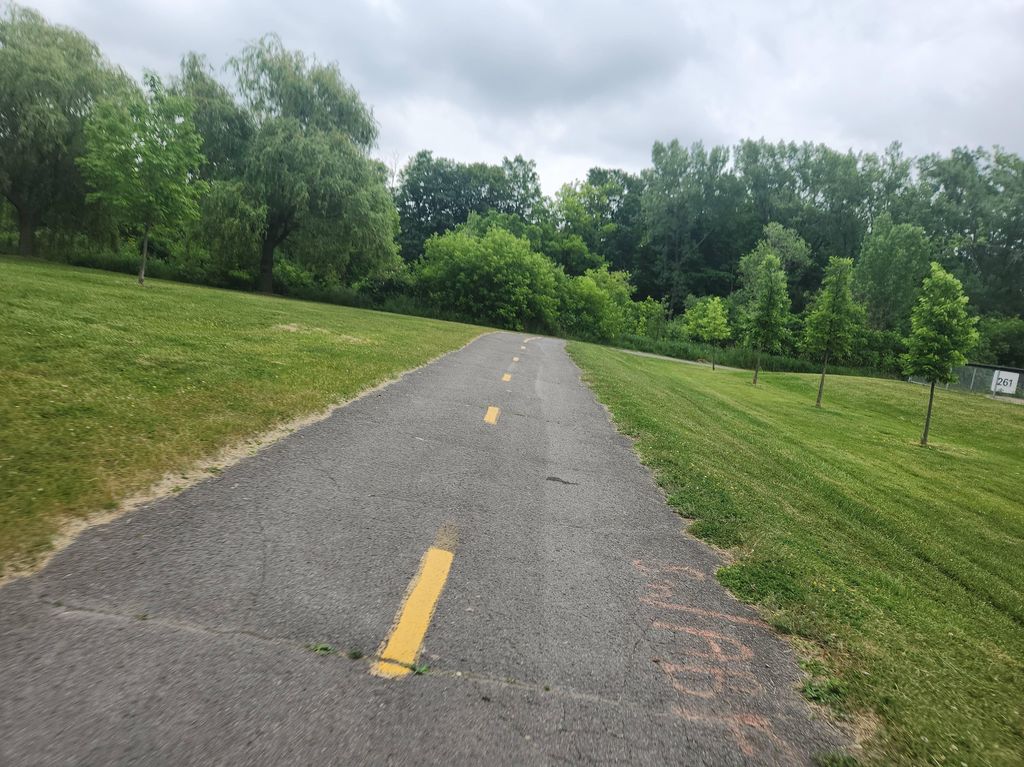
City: montreal